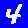
Digit: 4